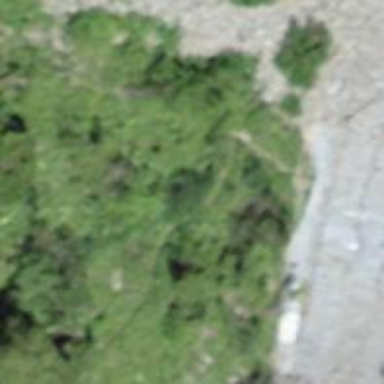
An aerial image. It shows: Unpaved path.